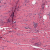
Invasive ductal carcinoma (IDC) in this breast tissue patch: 0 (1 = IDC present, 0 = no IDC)